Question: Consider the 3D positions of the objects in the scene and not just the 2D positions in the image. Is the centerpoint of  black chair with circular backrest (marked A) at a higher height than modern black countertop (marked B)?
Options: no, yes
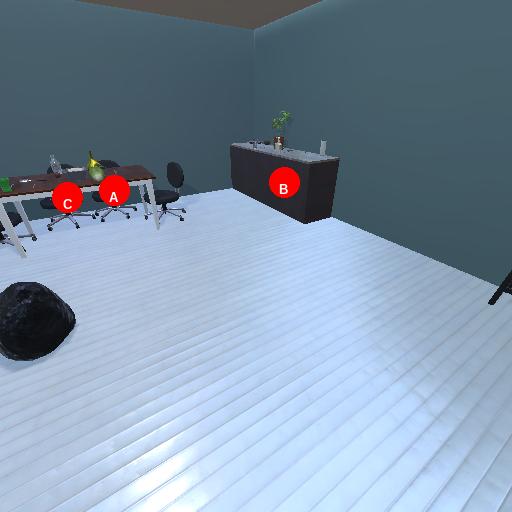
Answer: no